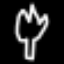
Label: fork